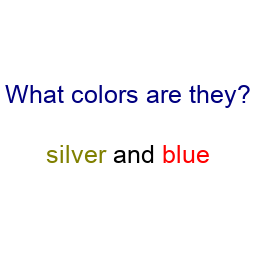
Color: olive, red
Color name shown: silver, blue
Background color: white
Question text color: navy